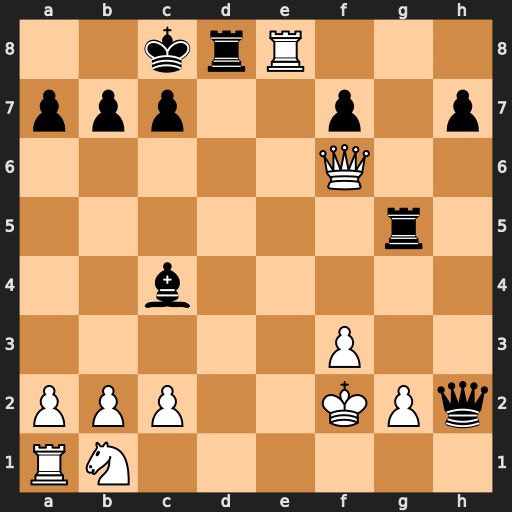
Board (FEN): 2krR3/ppp2p1p/5Q2/6r1/2b5/5P2/PPP2KPq/RN6
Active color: w
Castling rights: -
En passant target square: -
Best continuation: Qxd8#